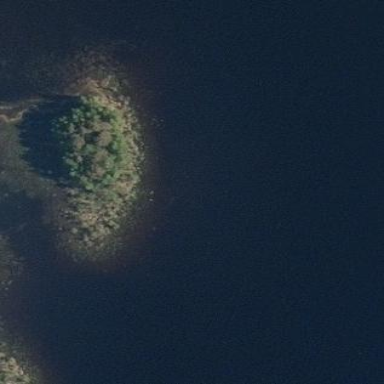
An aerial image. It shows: Islet.